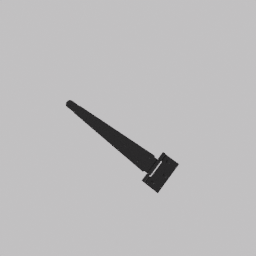
Label: mechanical